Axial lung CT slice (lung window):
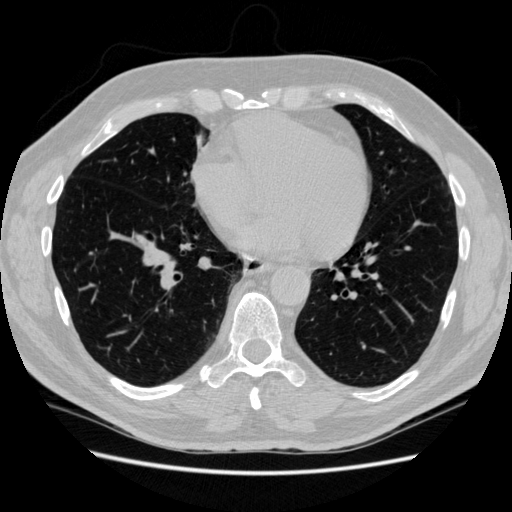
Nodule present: no